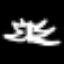
Label: angel